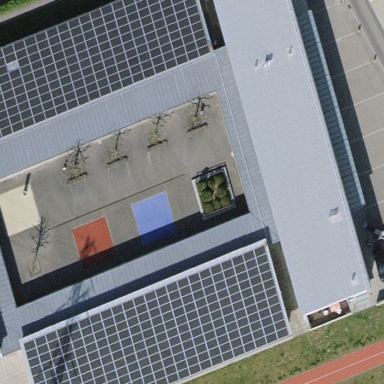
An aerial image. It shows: School building.